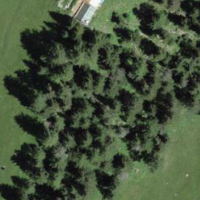
EUNIS habitat code: 43
Species observed at this site:
Zygaena filipendulae
Lysandra coridon
Erebia melampus
Fabriciana niobe
Boloria titania